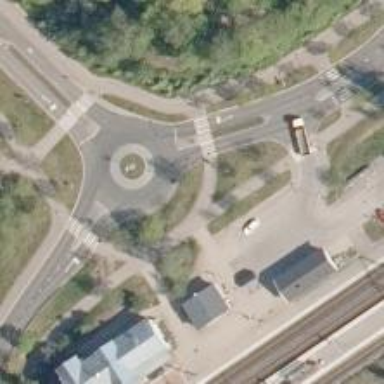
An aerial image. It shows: Asphalt cycleway.